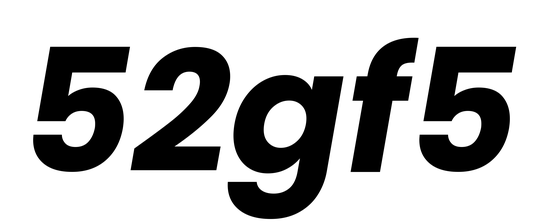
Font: Poppins-BoldItalic